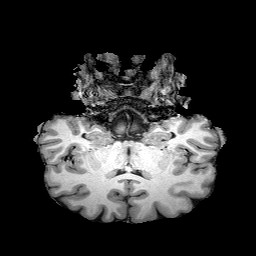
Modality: T1w
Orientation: sagittal
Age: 29
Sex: male
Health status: healthy